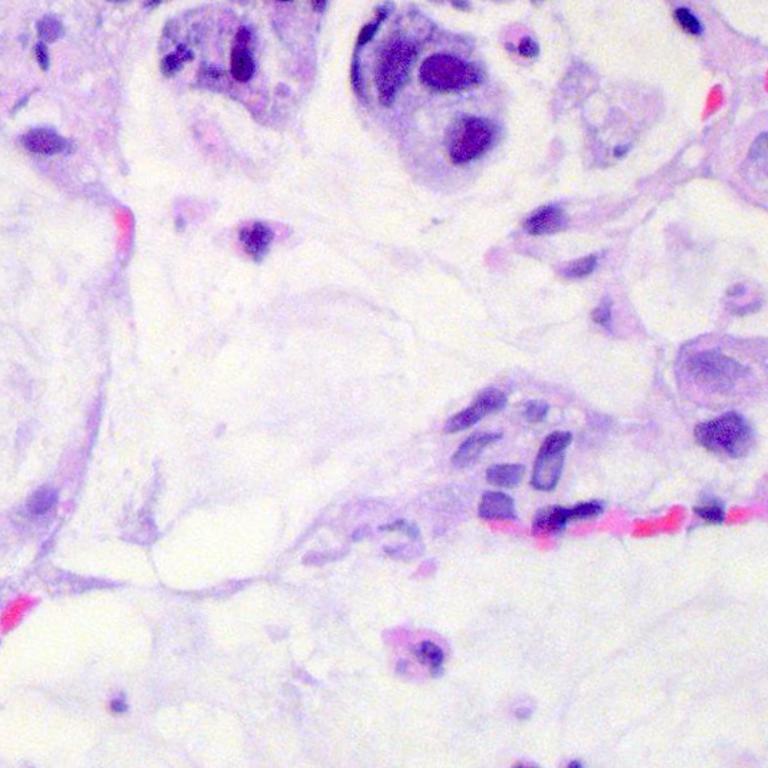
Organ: colon
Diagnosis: adenocarcinomas